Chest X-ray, AP view. Patient: 53 years old, sex M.
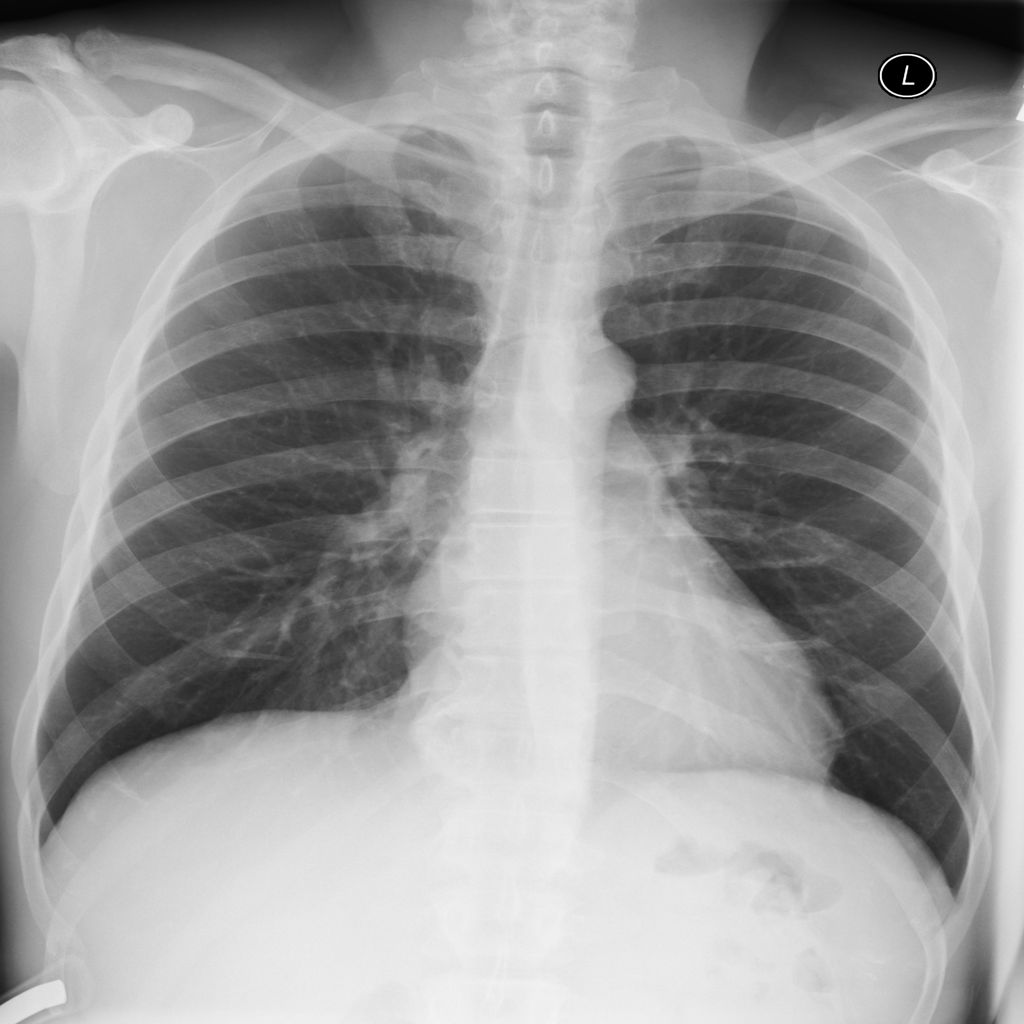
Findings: No Finding